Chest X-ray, PA view. Patient: 59 years old, sex F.
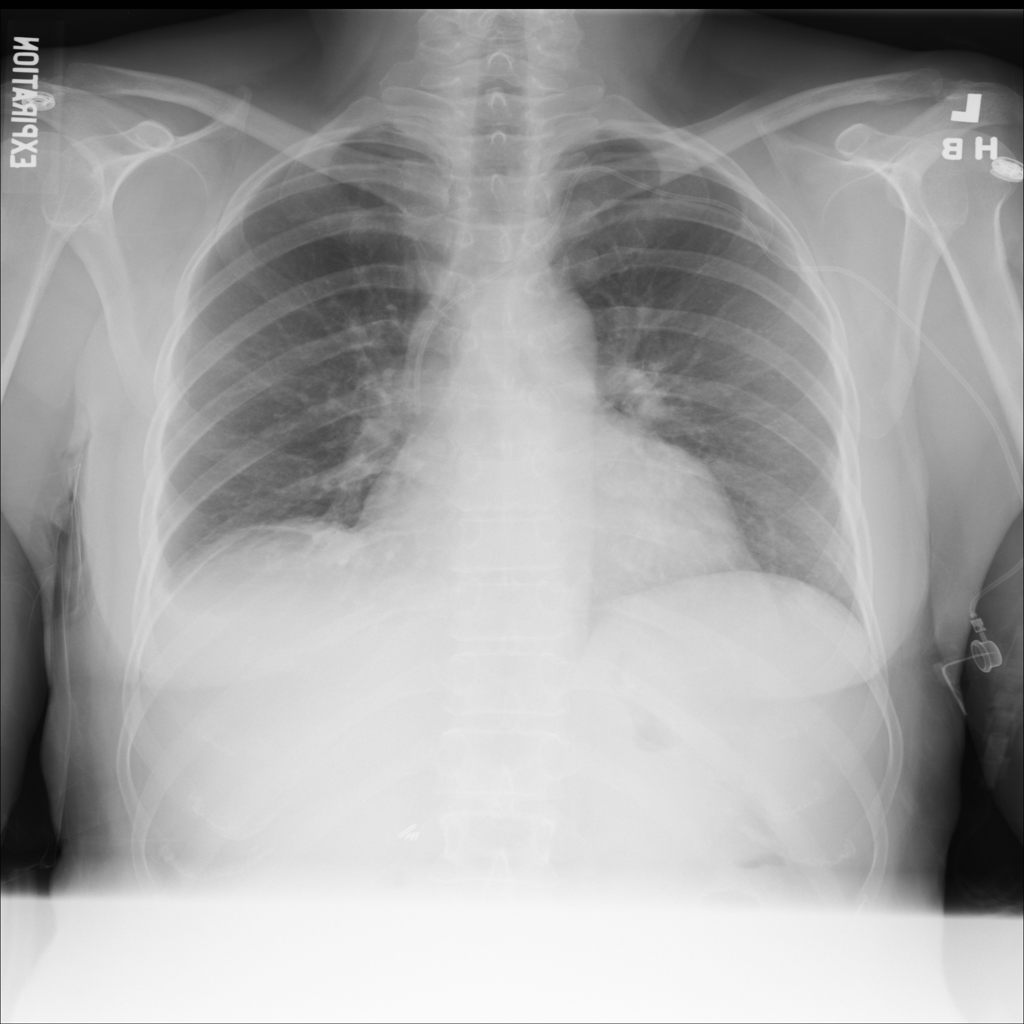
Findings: Atelectasis, Effusion